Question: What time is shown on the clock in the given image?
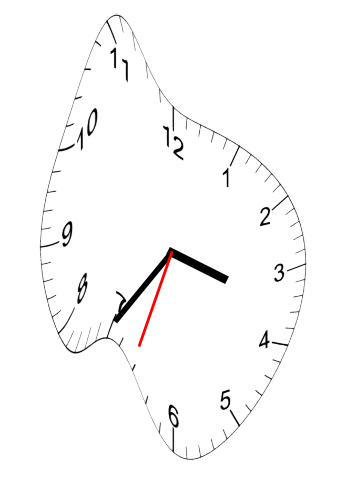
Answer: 03:35:33